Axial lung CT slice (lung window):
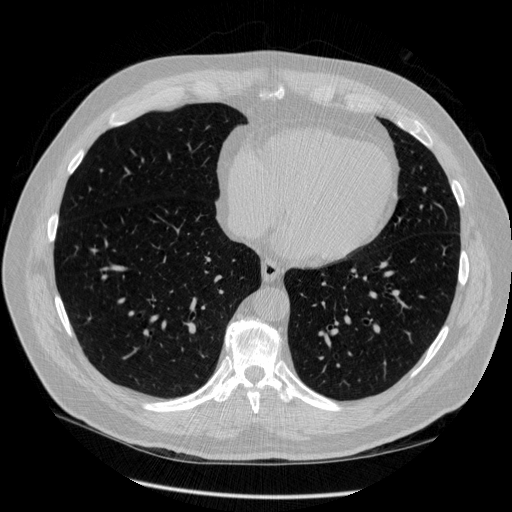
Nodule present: no